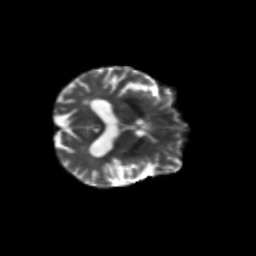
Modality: T2w
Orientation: axial
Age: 64
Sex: male
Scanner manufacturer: siemens
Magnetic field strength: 3 T
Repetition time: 4.71 s
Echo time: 0.0906 s